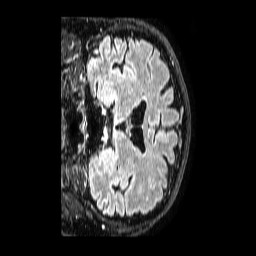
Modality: FLAIR
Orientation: coronal
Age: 66
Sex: male
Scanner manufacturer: philips
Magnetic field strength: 1.5 T
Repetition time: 4.8 s
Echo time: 0.3 s